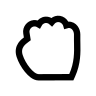
Cursor type: grabbing
OS/theme: linux-bibata
Variant: white